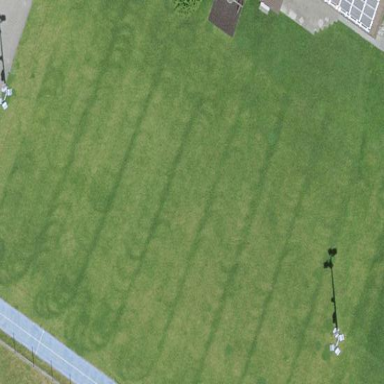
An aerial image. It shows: Soccer pitch for leisure land activities.